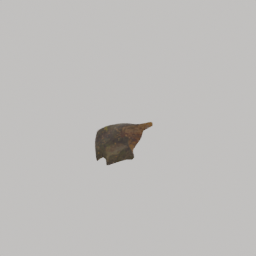
Label: nature